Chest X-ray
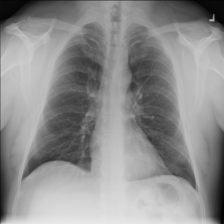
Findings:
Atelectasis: positive
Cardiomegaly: negative
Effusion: negative
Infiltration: negative
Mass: negative
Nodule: negative
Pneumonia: negative
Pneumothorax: negative
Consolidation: negative
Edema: negative
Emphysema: negative
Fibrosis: negative
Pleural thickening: negative
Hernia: negative